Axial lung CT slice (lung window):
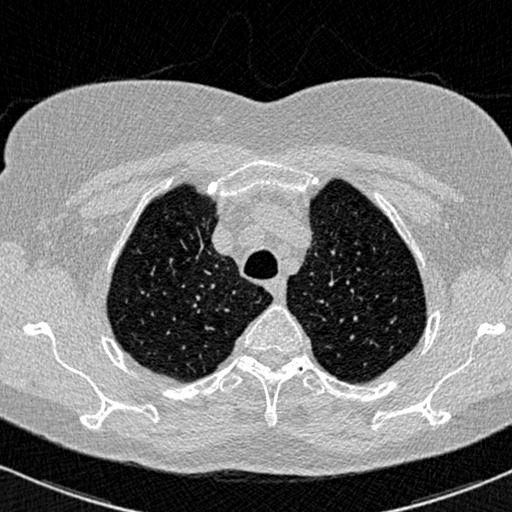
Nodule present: no